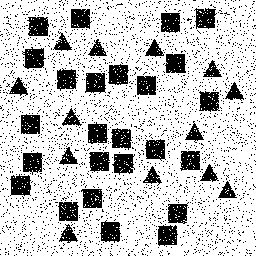
Squares: 25
Triangles: 13
Stars: 0
Total shapes: 38